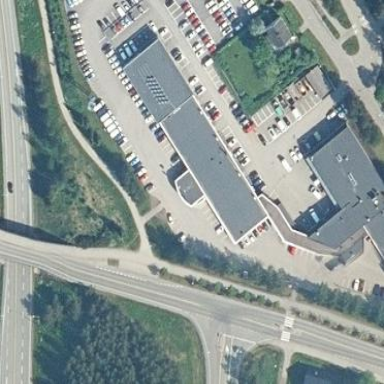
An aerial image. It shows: Retail area.